Interaction volume radius: 5 \u00c5
Interaction volume height: 15 \u00c5
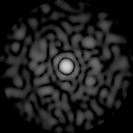
Disorder parameter: 0.7797